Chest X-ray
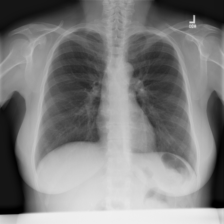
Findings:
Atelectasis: negative
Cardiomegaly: negative
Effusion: negative
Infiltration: negative
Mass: negative
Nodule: negative
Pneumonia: negative
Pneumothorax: negative
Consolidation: negative
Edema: negative
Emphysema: negative
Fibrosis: negative
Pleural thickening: negative
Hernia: negative